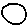
Label: circle